Question: I have a pixel grid, which can be any kind of 2D array (numpy array for instance) with each value representing a color (max 5 different colors). I'm looking to display it in an OpenGL context, but drawing pixel by pixel is both inefficient and stupid. What I'd like to do is to regroup all adjacent pixel of the same color into one shape, so I can draw those shapes.
Basically, I want to be able to do this:

Going from a 2D array of points to a list of shapes (a shape being a list of vertices).
I have no idea how to proceed, so I'm looking for anything that can do the job, like any algorithm in any language or any Python Library that can do that.
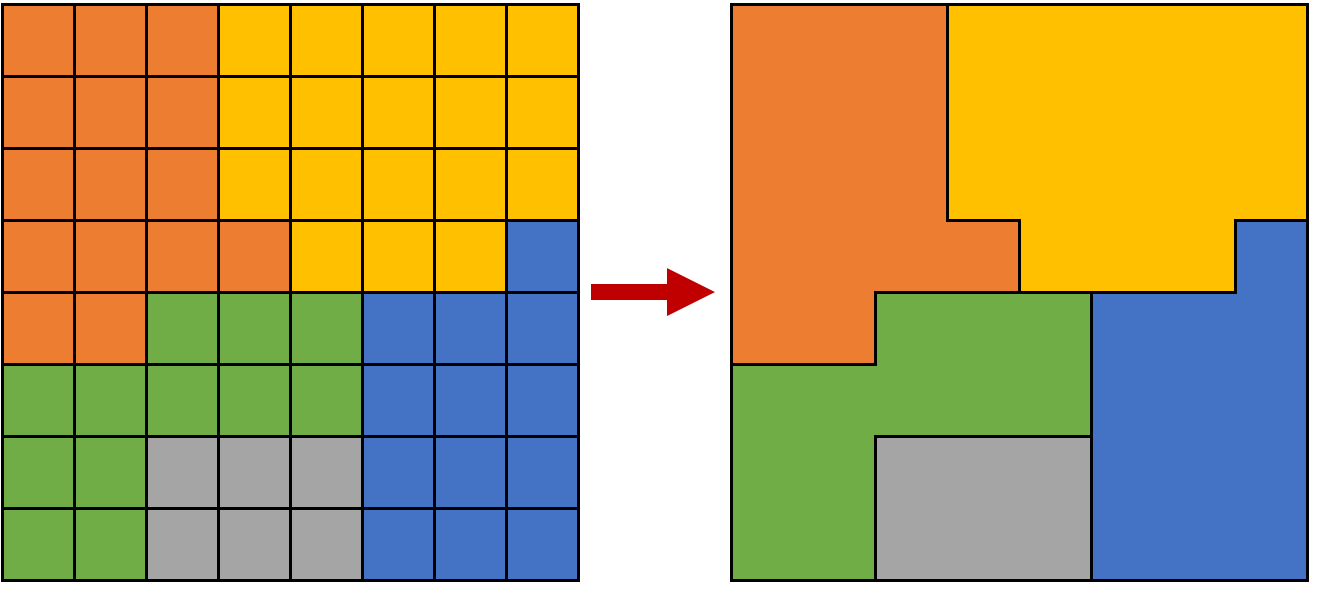
Answer: I know you're asking for a vector solution, but I believe that the simple and obvious approach could work just fine for you, and will likely perform better.
I would load your color data into a texture, using a call sequence like (sorry about the C notation, but you should be able to translate this to python bindings easily):
'''
GLuint texId = 0;
glGenTexture(1, &texId);
glBindTexture(GL_TEXTURE_2D, texId);
glTexImage2D(GL_TEXTURE_2D, 0, GL_RGBA8, width, height, 0, GL_RGB, GL_UNSIGNED_BYTE, colorData);
'''
where 'width' and 'height' are the number of squares in horizontal and vertical direction, and 'colorData' an array with the color for each square in RGB format.
Then it's important to choose the right sampling parameters. Since sharp edges between texels are desirable here, we want "nearest" sampling, instead of the "linear" that is more commonly used for image type textures. This will result in a sharp transition between the squares, instead of interpolating the colors between them:
'''
glTexParameteri(GL_TEXTURE_2D, GL_TEXTURE_MIN_FILTER, GL_NEAREST);
glTexParameteri(GL_TEXTURE_2D, GL_TEXTURE_MAG_FILTER, GL_NEAREST);
glTexParameteri(GL_TEXTURE_2D, GL_TEXTURE_WRAP_S, GL_CLAMP_TO_EDGE);
glTexParameteri(GL_TEXTURE_2D, GL_TEXTURE_WRAP_T, GL_CLAMP_TO_EDGE);
'''
Then, to render your grid, you render one single textured quad using this texture.
The only advantage I can think of that a vector solution would have over this is if you want to use multisampled anti-aliasing (aka MSAA). Since MSAA only does anti-aliasing on primitive edges, it would not help for the "edges" where you have color transitions between two squares. With a vector based solution, where you render each region as a separate primitive, you would get anti-aliasing for those edges.
As long as you just scale the image during display, the aliasing should not be a problem, though. That would only really come into play if you also wanted to rotate it.